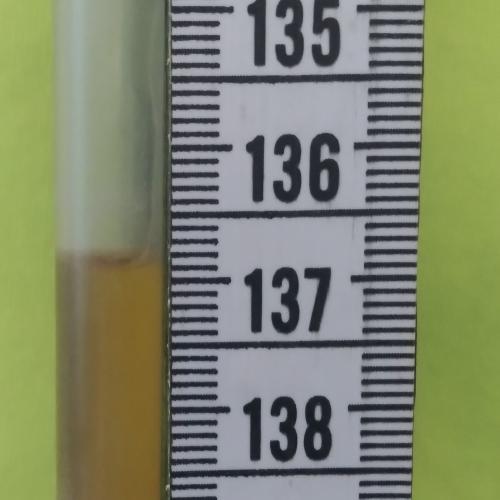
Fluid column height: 136.8 cm